Question: Quite an interesting challenge for me was, i have a 'div' block which contains text(content which can contain different number of any elements like '<p> <ul> <div>' etc, its like edited Article). This Article have been posted already on my site, and i have added another 'div' block which appers after this Article is loaded. What i need is to put this block at the end of Article and this block should wrap text around Article like on image below. At the moment - its a block which i want to insert.
Ofcourse i can just append this block before the last '<p>' element, but last element may be '<ul>' or another small '<div>' or '<span>', i have different articles, which user can post.
What i think is to get the length of my 'Article div' and subtracted from the current length of the number of characters that will suit me and insert '<div>' there.
So, for examle(Article text is much bigger, but this is just simple):
'''
<div id="article">
Lorem Ipsum is simply dummy text of the printing and typesetting industry
<p>Lorem Ipsum has been the industry's standard dummy text ever since the 1500s, when an unknown printer took a galley of type and scrambled it to make a type specimen book. It
</div>
<div id="related_article">
<ul>
<li> Item1</li>
<li> Item2</li>
<li> Item3</li>
</ul>
</div>
'''
Jquery code:
'''
$(document).ready(function() {
var text_length = $.trim($("#article").text()).length;
var length_before = 30;//for example
var related = $('div#related_article');
var content = $('div#article');
var substract = text_length - length_before;
//is it possible to put this *related* div
//into substract point in content at the end of it.
});
'''
Should i use regex? or is it possible to do like this somehow? maybe i just stupid and miss something, 'please show me the way of action'.
<URL>

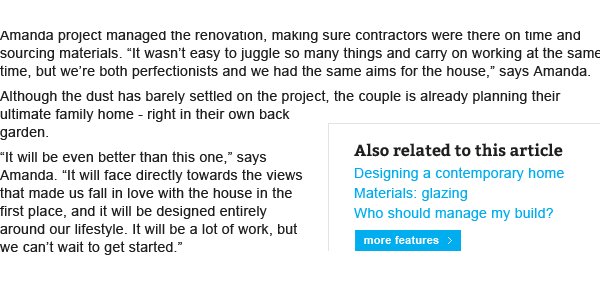
Answer: '''
$(document).ready(function() {
var textLength = 15;
var currentLength = 0;
var $lastChild = $("div#article").children(":last-child");
currentLength = $lastChild.text().length;
while(currentLength < textLength) {
$lastChild = $lastChild.prev();
currentLength = currentLength + $lastChild.text().length;
}
var $related = $("div#related_article");
$related.insertBefore($lastChild);
});
'''
The above script inserts the related article above a particular tag if the text length below them is greater than 15. You can change the textLength as per your need.
The below code goes through all leaf nodes and it inserts the related article at the required index.
'''
var $articleObj = $("div#article");
var $related = $("div#related_article");
var textLength = 15;
function addRelatedArticle($parentObj, currentLength) {
var $lastChild = $parentObj.children(":last-child");
currentLength = currentLength + $lastChild.text().trim().length;
while($lastChild.length > 0 && currentLength < textLength) {
$lastChild = $lastChild.prev();
currentLength = currentLength + $lastChild.text().trim().length;
}
if ($lastChild.text().trim().length < $lastChild.html().trim().length) {
addRelatedArticle($lastChild, currentLength - $lastChild.text().trim().length);
} else {
if (currentLength == textLength) {
$related.insertBefore($lastChild);
} else {
var lastChildText = $lastChild.text().trim();
$lastChild.html($related);
$lastChild.prepend(lastChildText.slice(0,currentLength - textLength));
$lastChild.append(lastChildText.slice(currentLength - textLength));
}
}
}
addRelatedArticle($articleObj, 0);
'''
I didn't check if the existing article has atleast the required minimum number of characters.
The main restriction of the script is that it will search only for the leaf nodes. i.e. It will work fine on the below HTML.
'''
<div>
<div>Some junk text</div>
<div> more junk texts</div>
</div>
'''
But it might not work well with the below HTML.
'''
<div>
Junk text
<div>More junk</div>
testing text
</div>
'''